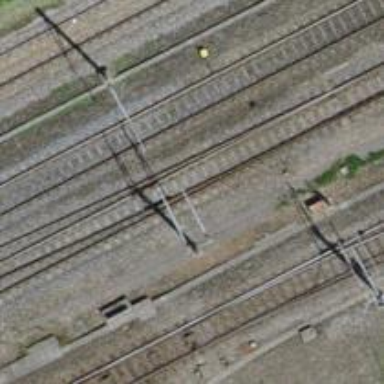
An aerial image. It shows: Railway switch.